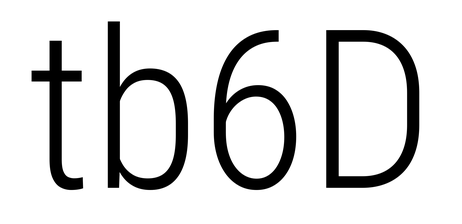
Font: Roboto_Condensed_Light